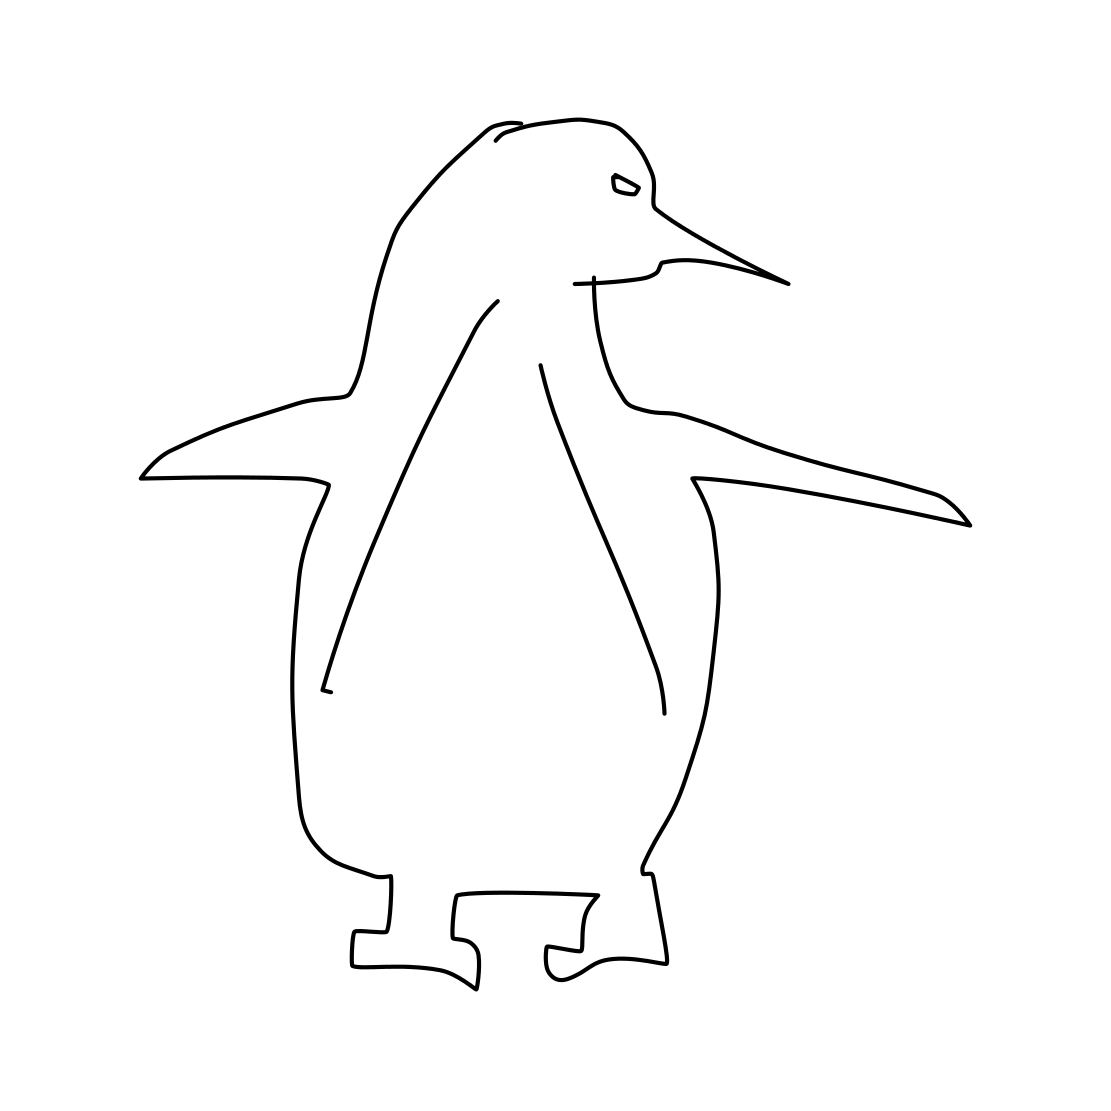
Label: penguin